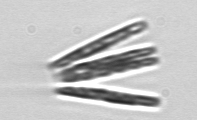
Label: Thalassionema